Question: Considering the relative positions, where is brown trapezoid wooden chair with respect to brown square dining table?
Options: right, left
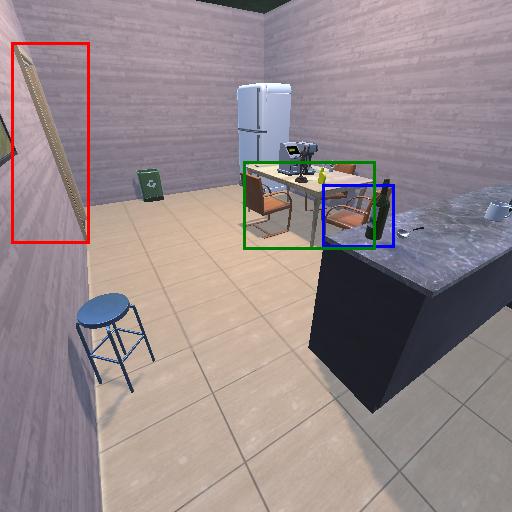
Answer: right